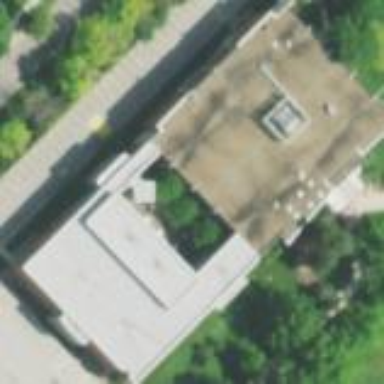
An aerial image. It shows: Building that serves as library.